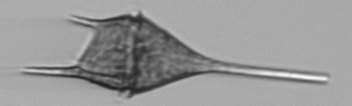
Label: Tripos_lineatus